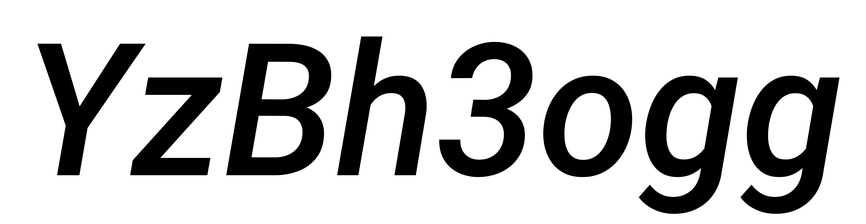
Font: Roboto-Italic_Medium_Italic